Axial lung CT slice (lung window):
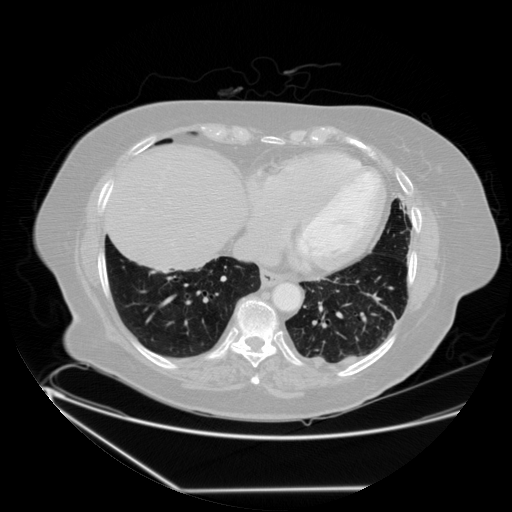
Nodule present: no